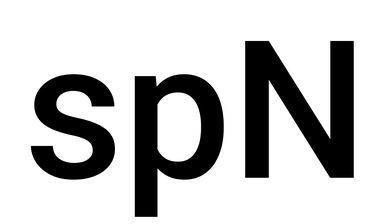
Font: Roboto_Medium